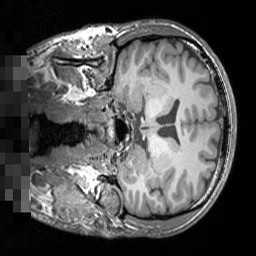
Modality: T1w
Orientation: coronal
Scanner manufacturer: siemens
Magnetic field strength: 3 T
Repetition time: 1.5 s
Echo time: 0.00291 s